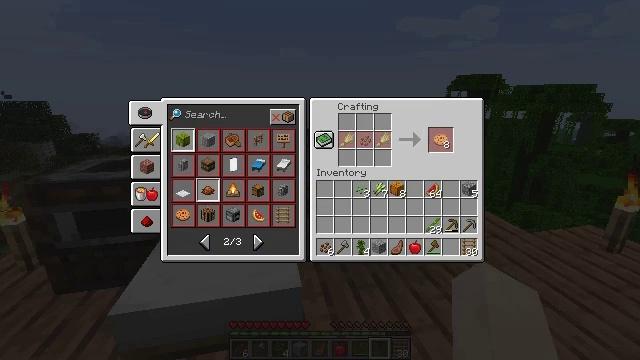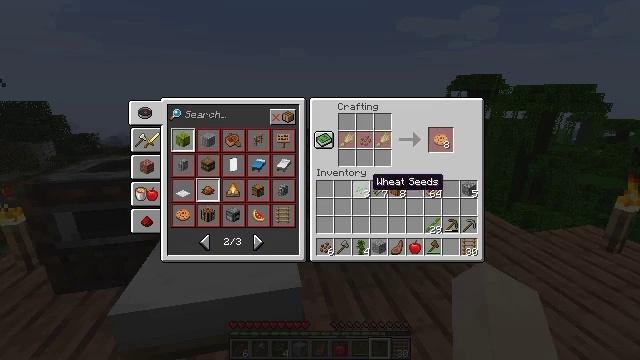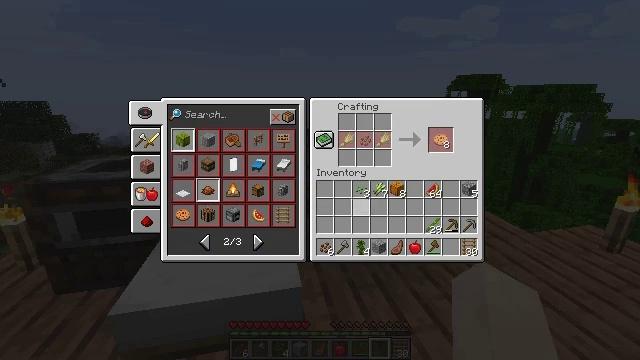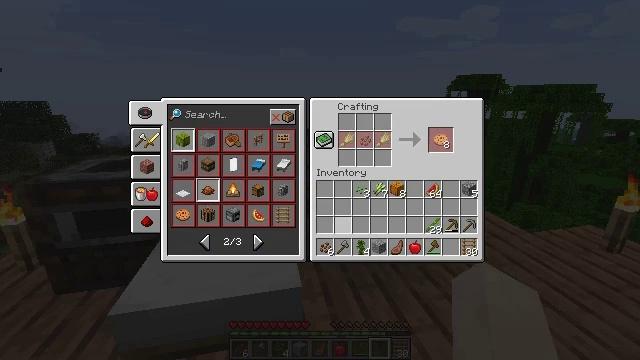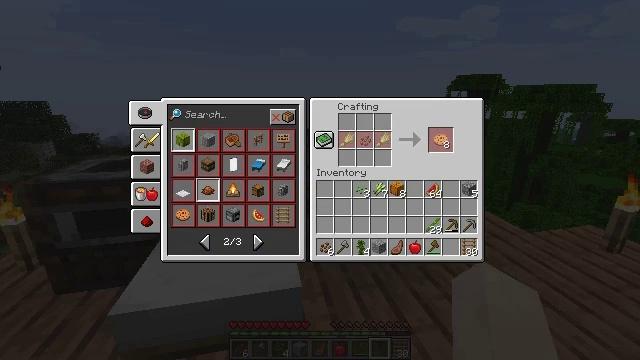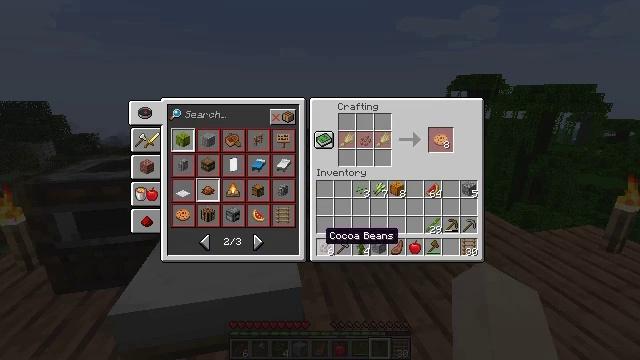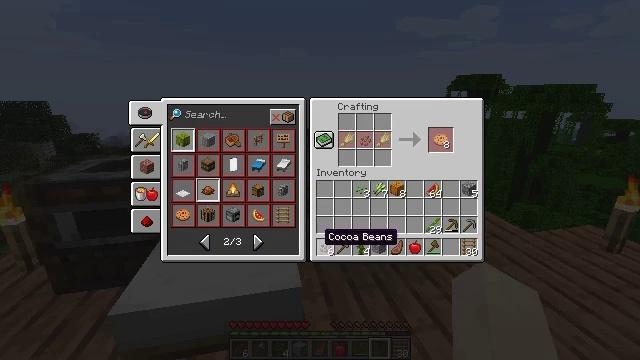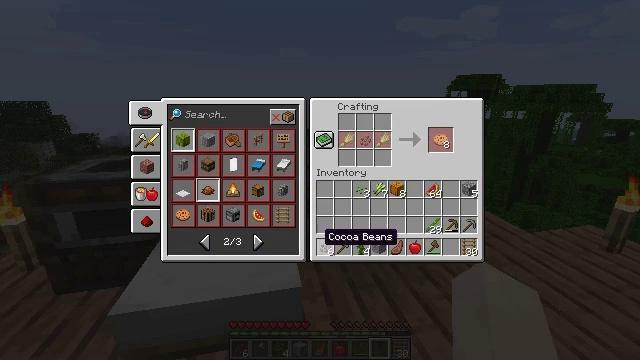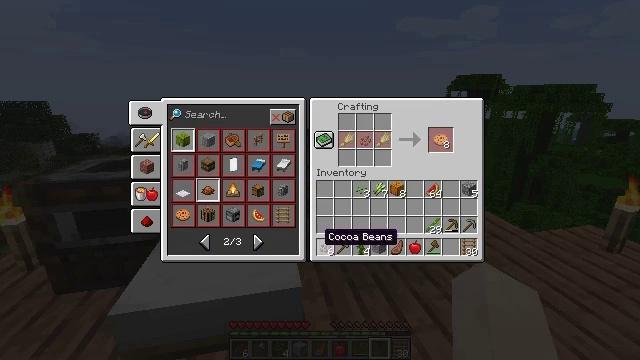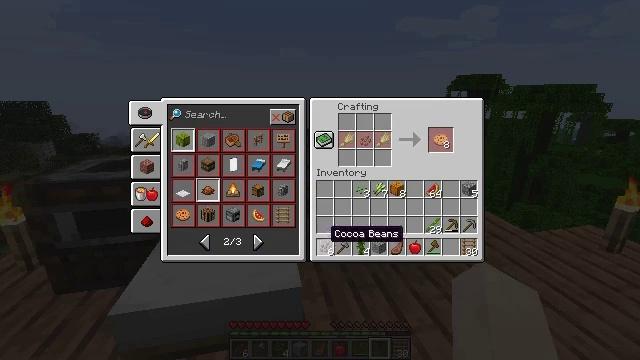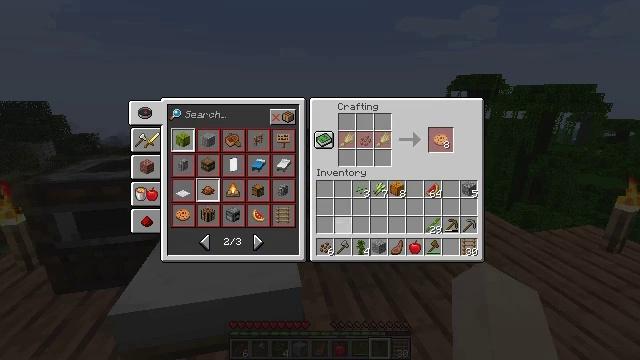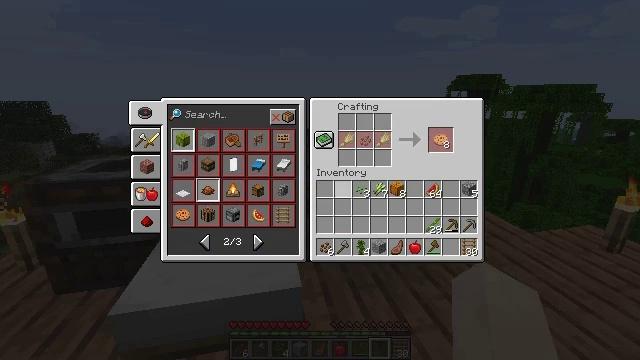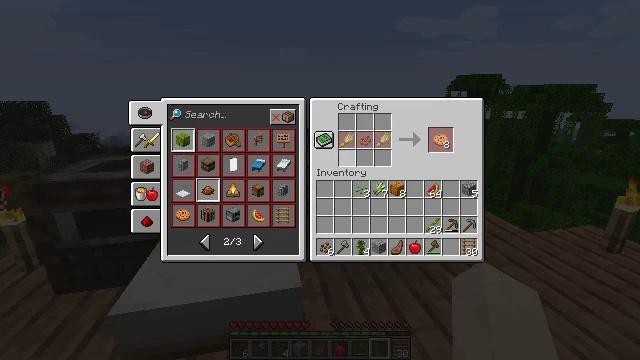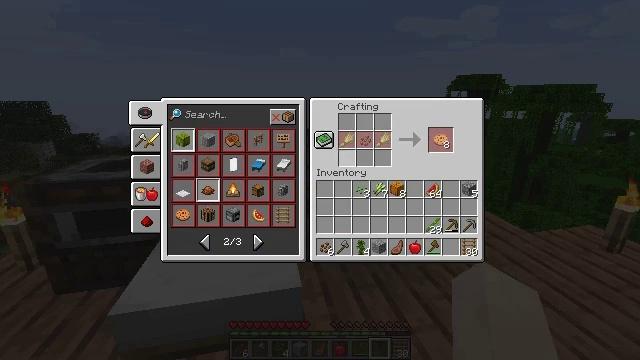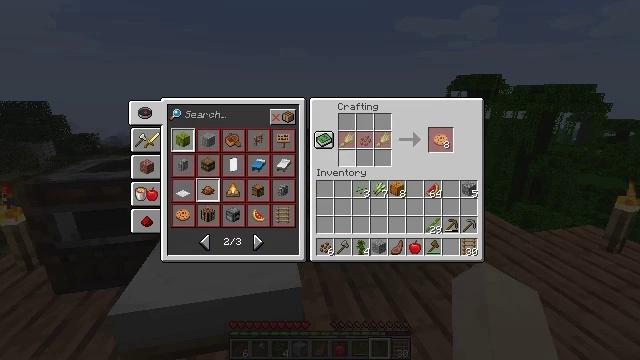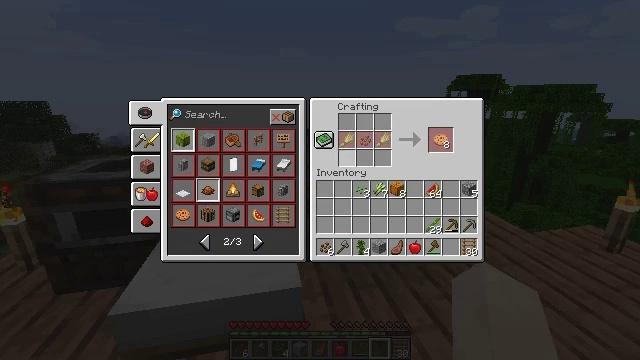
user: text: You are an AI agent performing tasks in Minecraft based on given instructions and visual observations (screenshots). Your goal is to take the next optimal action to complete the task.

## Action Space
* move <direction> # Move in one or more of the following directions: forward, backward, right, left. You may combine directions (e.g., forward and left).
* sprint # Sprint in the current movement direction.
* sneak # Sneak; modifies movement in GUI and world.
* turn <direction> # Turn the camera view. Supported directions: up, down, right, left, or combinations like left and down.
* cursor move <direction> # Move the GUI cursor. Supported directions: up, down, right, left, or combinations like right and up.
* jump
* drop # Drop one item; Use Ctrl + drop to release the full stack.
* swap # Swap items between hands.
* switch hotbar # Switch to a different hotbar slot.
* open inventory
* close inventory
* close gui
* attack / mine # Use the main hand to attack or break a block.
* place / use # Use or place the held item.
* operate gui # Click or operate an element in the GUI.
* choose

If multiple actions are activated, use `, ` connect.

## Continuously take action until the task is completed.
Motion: motion action
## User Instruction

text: Convert sugarcane into sugar.
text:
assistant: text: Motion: cursor move left and down
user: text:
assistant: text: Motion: cursor move left and down
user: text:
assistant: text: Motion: cursor move left and down
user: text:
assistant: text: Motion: cursor move left and down
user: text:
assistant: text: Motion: cursor move left and down
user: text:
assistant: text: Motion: no_op
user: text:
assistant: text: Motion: no_op
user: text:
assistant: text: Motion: no_op
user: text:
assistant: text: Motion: no_op
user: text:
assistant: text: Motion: cursor move right and up
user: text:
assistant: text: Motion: cursor move right and up
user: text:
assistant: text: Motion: cursor move up
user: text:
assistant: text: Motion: cursor move up
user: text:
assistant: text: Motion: no_op
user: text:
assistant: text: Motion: no_op
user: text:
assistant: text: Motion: no_op
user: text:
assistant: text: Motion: no_op
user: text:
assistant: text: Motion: no_op
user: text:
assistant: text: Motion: no_op
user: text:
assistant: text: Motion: no_op
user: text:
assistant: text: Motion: cursor move right
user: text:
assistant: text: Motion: no_op
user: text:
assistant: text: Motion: no_op
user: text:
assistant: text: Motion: no_op
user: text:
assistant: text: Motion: no_op
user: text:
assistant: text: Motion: no_op
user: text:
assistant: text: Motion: no_op
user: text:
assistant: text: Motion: no_op
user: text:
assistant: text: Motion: no_op
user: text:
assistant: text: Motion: no_op